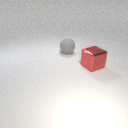
large gray rubber sphere to the left of large red metal cube